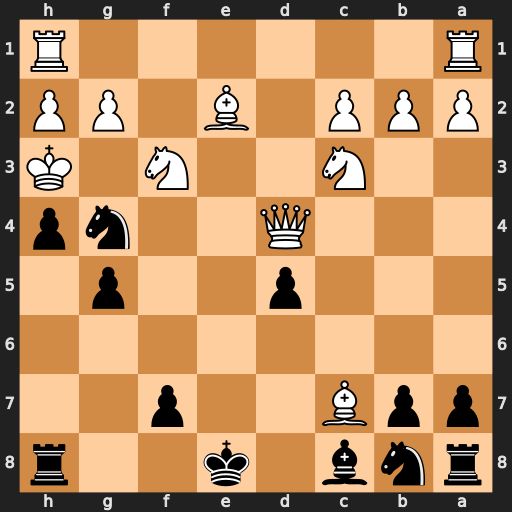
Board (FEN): rnb1k2r/ppB2p2/8/3p2p1/3Q2np/2N2N1K/PPP1B1PP/R6R
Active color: b
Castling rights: kq
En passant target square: -
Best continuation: Nf2#